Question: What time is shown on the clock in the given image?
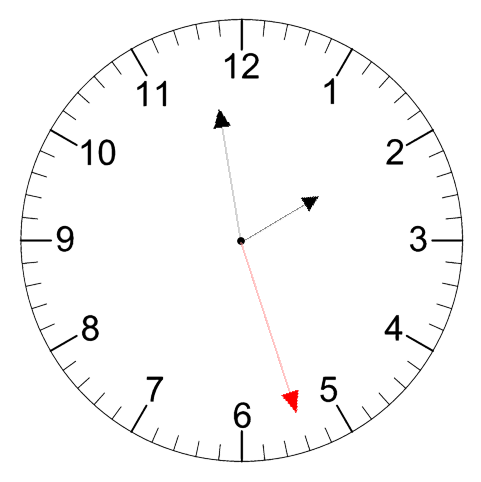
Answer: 01:58:27